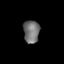
Tissue: skin
Cell type: Epithelial cells
Senescence score: 0.2271
Nuclear area (px): 361
Mean DAPI intensity: 112.767